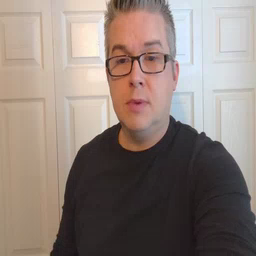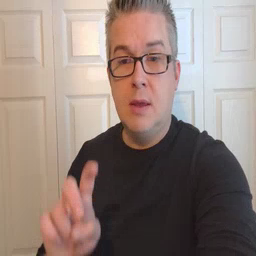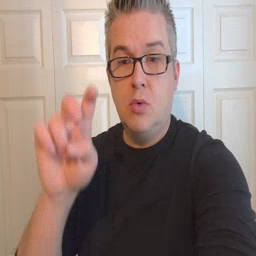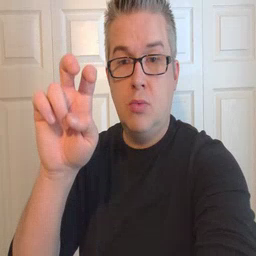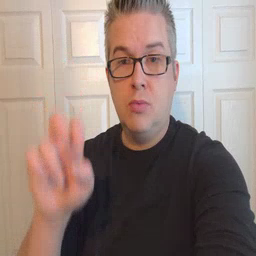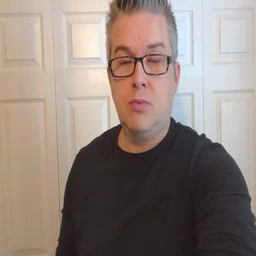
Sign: stairs